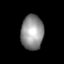
Tissue: lung
Cell type: T cells
Senescence score: 0.6214
Nuclear area (px): 762
Mean DAPI intensity: 145.551